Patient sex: F
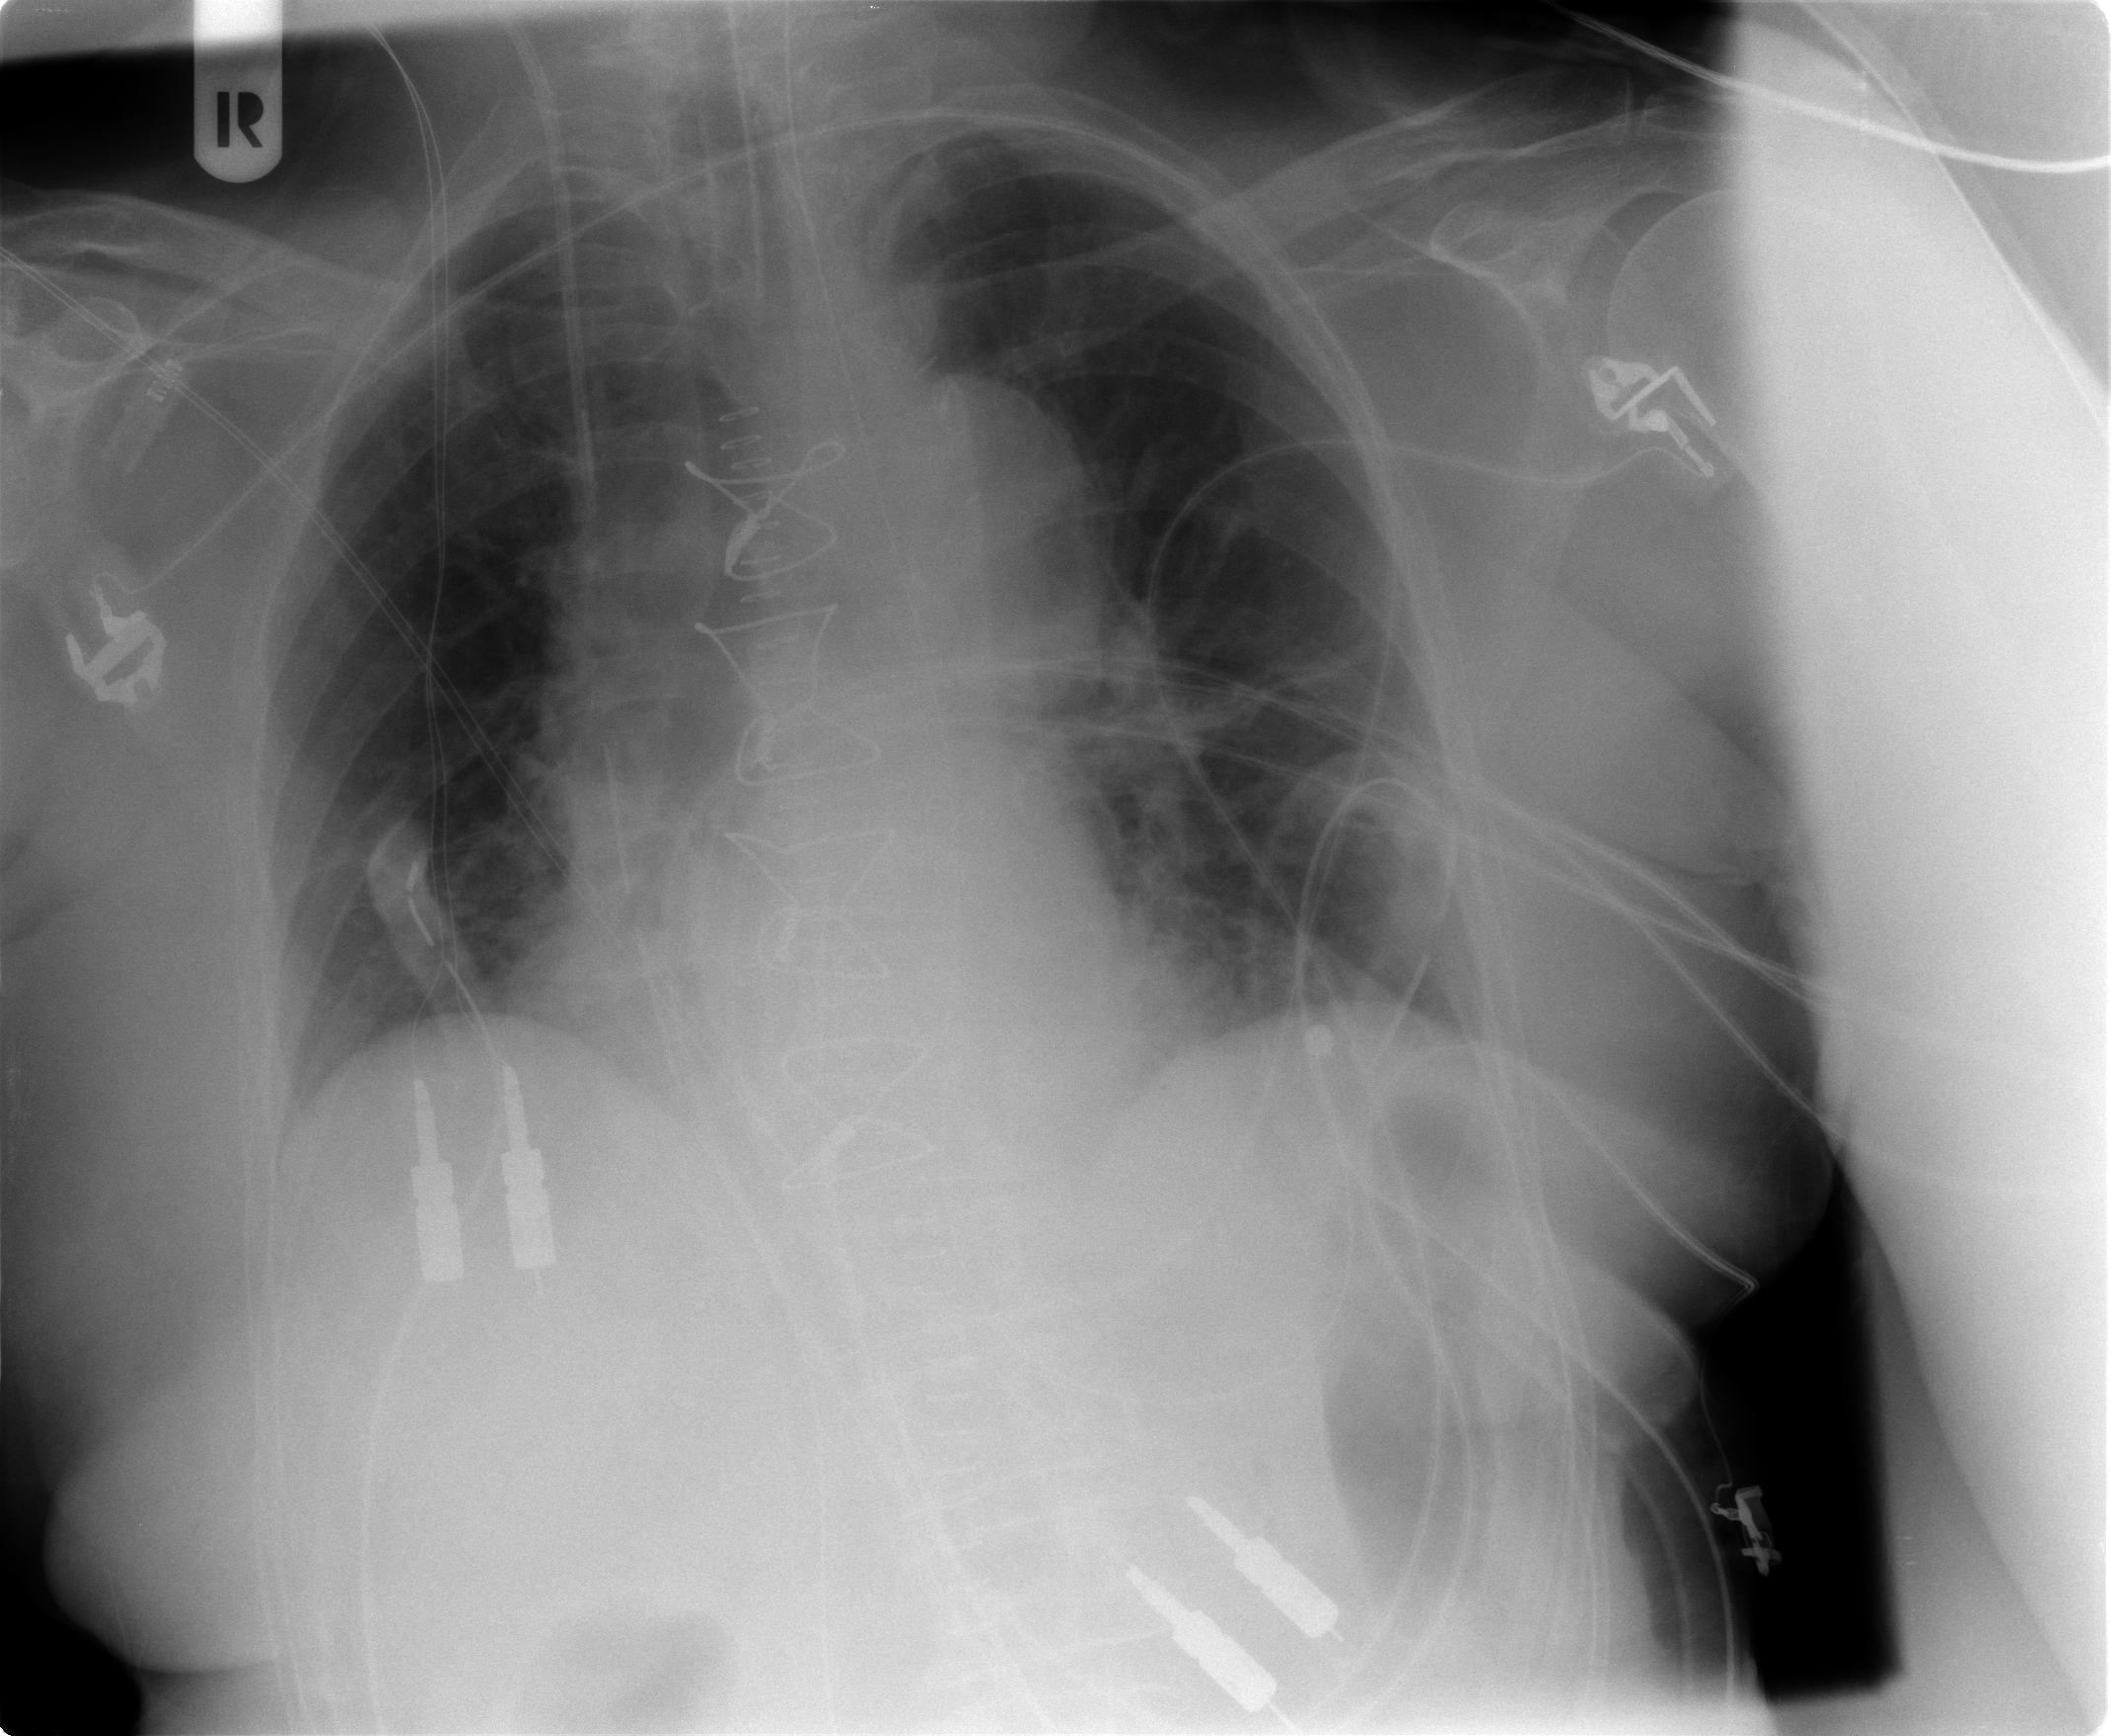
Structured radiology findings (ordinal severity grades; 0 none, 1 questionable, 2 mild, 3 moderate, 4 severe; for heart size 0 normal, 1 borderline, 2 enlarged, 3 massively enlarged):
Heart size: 0
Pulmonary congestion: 0
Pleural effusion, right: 0
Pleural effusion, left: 0
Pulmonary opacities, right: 0
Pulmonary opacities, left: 0
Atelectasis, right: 0
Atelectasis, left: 2